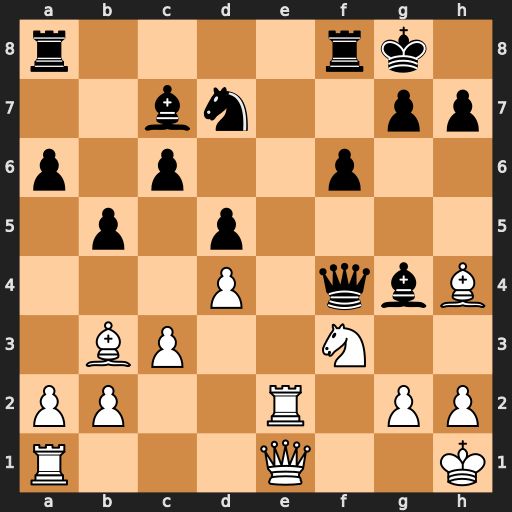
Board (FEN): r4rk1/2bn2pp/p1p2p2/1p1p4/3P1qbB/1BP2N2/PP2R1PP/R3Q2K
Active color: w
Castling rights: -
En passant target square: -
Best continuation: Bg3 Qxf3 gxf3